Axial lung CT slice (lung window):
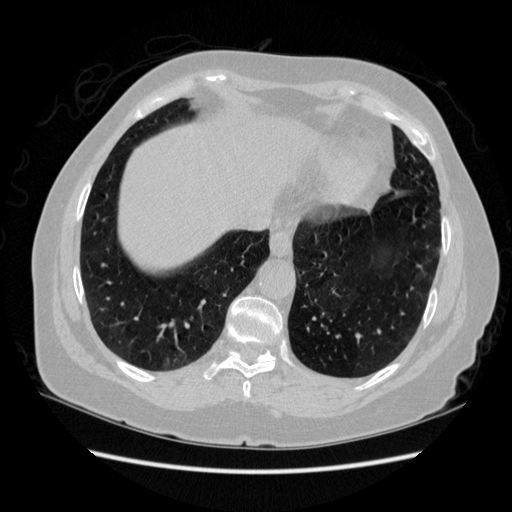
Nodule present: no